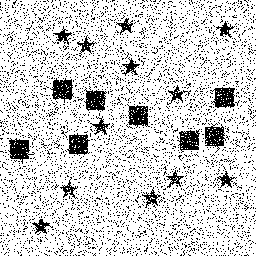
Squares: 8
Triangles: 0
Stars: 12
Total shapes: 20